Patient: sex F, age 63
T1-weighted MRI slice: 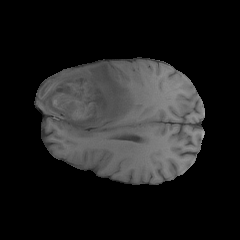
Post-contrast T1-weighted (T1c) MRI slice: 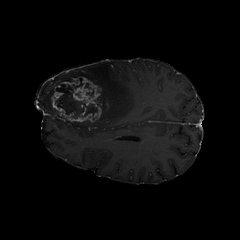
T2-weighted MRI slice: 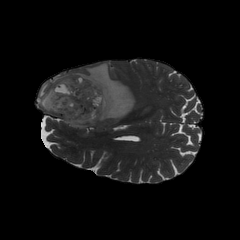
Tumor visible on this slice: yes
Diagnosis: Glioblastoma, IDH-wildtype
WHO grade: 4